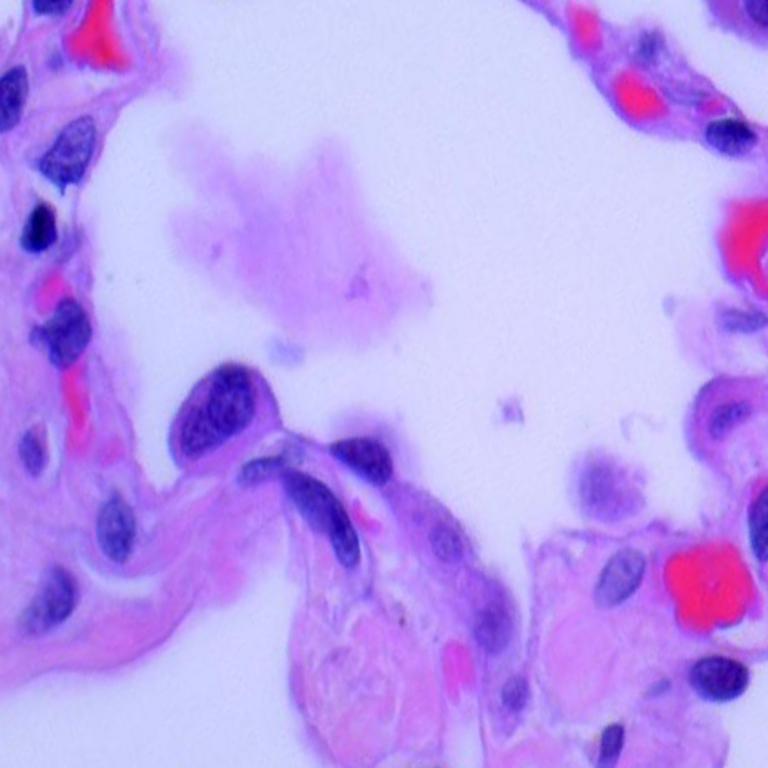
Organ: lung
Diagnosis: benign